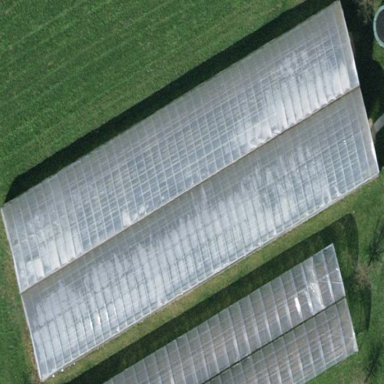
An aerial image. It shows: Greenhouse.